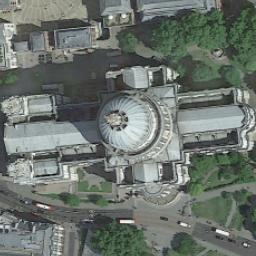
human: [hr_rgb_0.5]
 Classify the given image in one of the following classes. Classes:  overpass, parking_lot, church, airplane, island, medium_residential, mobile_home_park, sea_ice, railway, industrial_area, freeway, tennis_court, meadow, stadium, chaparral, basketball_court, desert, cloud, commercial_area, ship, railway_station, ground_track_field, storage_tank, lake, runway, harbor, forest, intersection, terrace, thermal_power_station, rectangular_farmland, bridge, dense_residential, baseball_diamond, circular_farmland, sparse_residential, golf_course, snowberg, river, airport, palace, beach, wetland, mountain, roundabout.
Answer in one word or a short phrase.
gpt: church